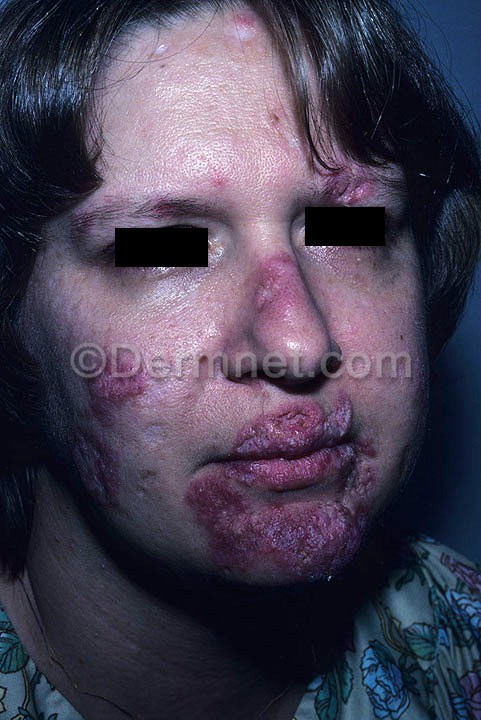
Disease: Lupus and other Connective Tissue diseases